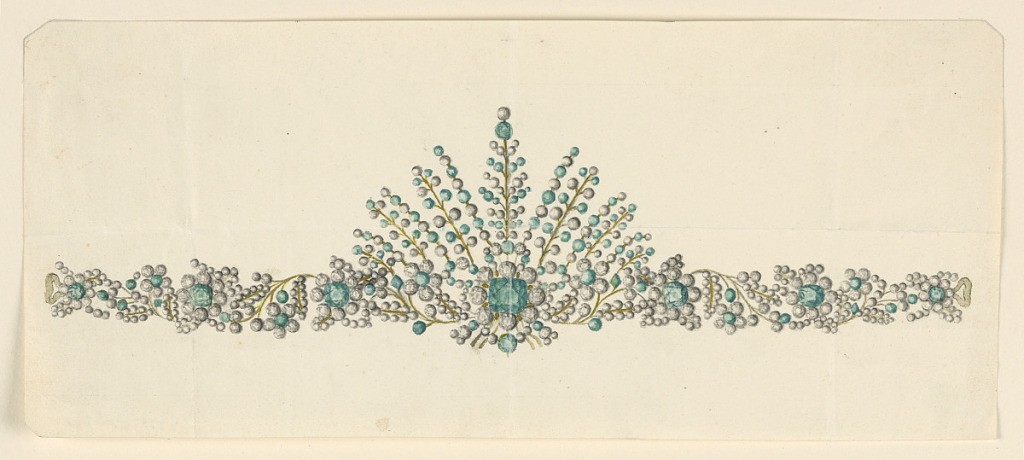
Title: Design for a Coronet
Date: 1830–40
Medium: Pen and ink, brush and gray, green, olive watercolor on wove paper
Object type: Drawing
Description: Jewelry design for a coronet (small crown). In the center, a big palmette from which rinceaux are springing. Green and white diamonds are contrasted.